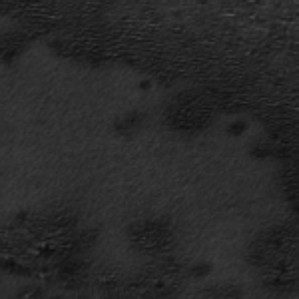
Label: frost